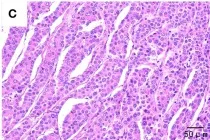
Pathological outcomes of the patient. (C) (x200): Hematoxylin-eosin staining demonstrated polygonal or cubic eosinophilic cells with abundant cytoplasm and enlarged, prominent nuclei.
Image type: pathology (h&e)